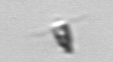
Label: Pyramimonas